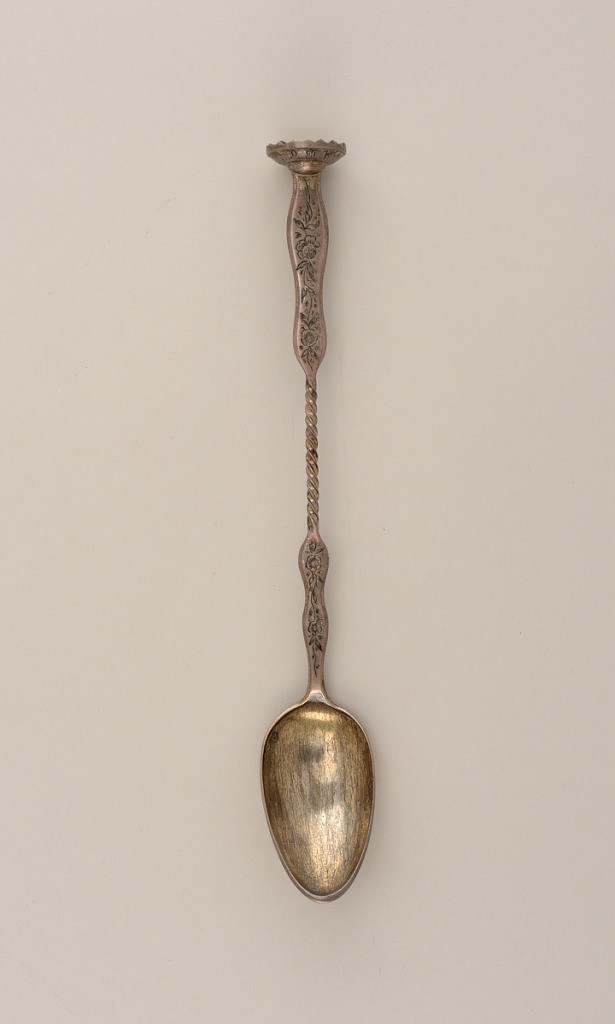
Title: Spoon
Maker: Phillipe Berthier, French, active Paris 1841-1851
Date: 19th century
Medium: silver
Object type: spoon
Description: Oval bowl, the flat shaped stem engraved with roses, with central twisted section, with circular crusher terminal.